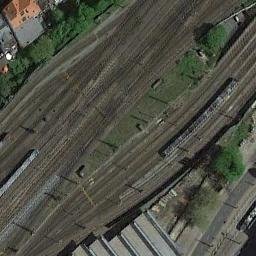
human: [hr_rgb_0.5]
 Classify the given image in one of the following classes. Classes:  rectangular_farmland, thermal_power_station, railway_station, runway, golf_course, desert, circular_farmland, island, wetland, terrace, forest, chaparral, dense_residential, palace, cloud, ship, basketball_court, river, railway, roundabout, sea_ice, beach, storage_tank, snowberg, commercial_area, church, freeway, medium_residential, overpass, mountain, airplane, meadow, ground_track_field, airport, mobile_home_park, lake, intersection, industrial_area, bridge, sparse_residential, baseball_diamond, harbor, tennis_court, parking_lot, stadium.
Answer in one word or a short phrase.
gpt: railway